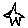
Label: star